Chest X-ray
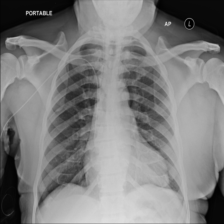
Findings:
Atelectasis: negative
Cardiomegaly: negative
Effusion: negative
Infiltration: negative
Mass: negative
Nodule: negative
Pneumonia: negative
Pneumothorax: negative
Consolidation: negative
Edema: negative
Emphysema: negative
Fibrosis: negative
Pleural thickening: negative
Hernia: negative